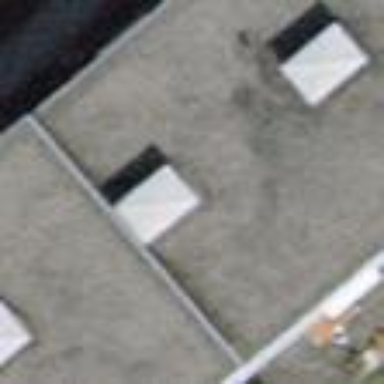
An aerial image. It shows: Flat roof terrace building.